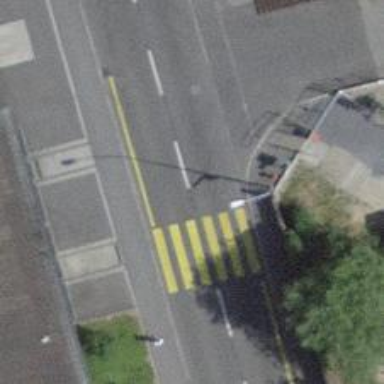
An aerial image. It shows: Uncontrolled zebra crossing with notable zebra markings.